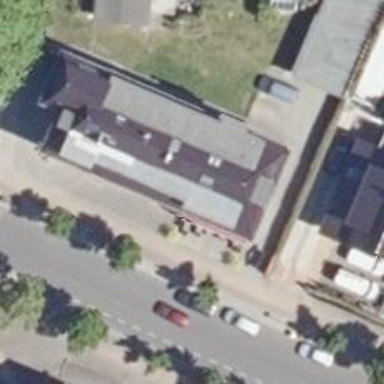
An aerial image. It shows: Restaurant.